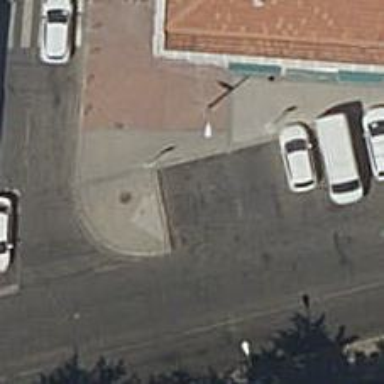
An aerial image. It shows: Taxi stand.